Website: bh-photo
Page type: cross-sells
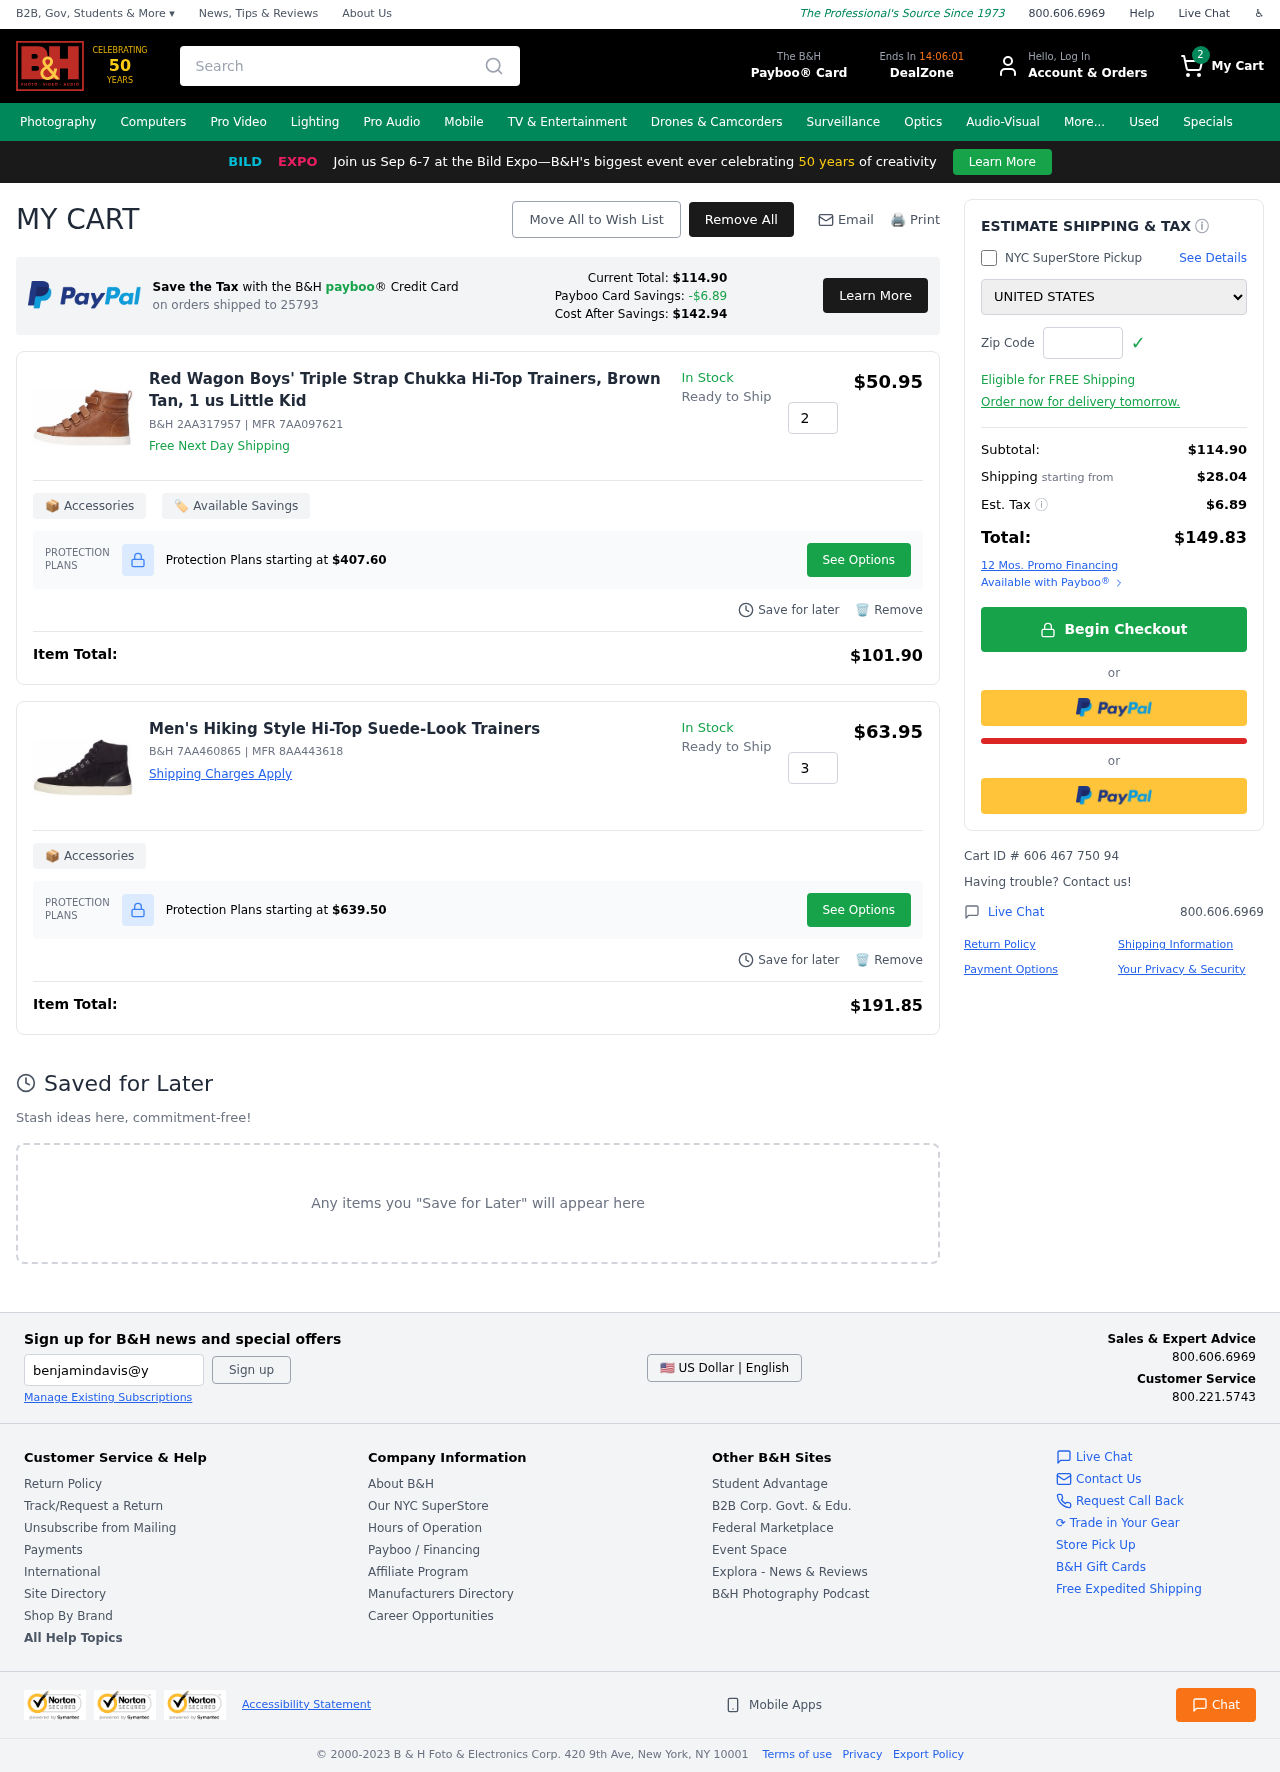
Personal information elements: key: PII_COUNTRY
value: United States
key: PII_POSTCODE
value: on orders shipped to 25793
Product elements: key: PRODUCT1_NAME
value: Red Wagon Boys' Triple Strap Chukka Hi-Top Trainers, Brown Tan, 1 us Little Kid
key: PRODUCT1_PRICE
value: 50.95
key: PRODUCT1_QUANTITY
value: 2
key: PRODUCT2_NAME
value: Men's Hiking Style Hi-Top Suede-Look Trainers
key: PRODUCT2_PRICE
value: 63.95
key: PRODUCT2_QUANTITY
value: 3
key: PRODUCT1_SKU
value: B&H 2AA317957
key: PRODUCT1_MFR
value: MFR 7AA097621
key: PRODUCT1_PROTECTION_PRICE
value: $407.60
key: PRODUCT1_ITEM_TOTAL
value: $101.90
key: PRODUCT2_SKU
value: B&H 7AA460865
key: PRODUCT2_MFR
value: MFR 8AA443618
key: PRODUCT2_PROTECTION_PRICE
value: $639.50
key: PRODUCT2_ITEM_TOTAL
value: $191.85
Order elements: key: ORDER_NUM_ITEMS
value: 2
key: PAYBOO_CURRENT_TOTAL
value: $114.90
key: ORDER_SUBTOTAL
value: $114.90
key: ORDER_SHIPPING_COST
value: $28.04
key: ORDER_TAX
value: $6.89
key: ORDER_TOTAL
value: $149.83
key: ORDER_ID
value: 606 467 750 94
Search elements: key: HEADER_SEARCH
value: Search
Other elements: key: PAYBOO_SAVINGS
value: -$6.89
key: PAYBOO_COST_AFTER_SAVINGS
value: $142.94